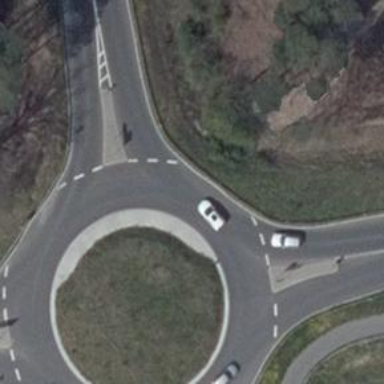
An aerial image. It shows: Asphalt road that is secondary route leading to roundabout.